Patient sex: M
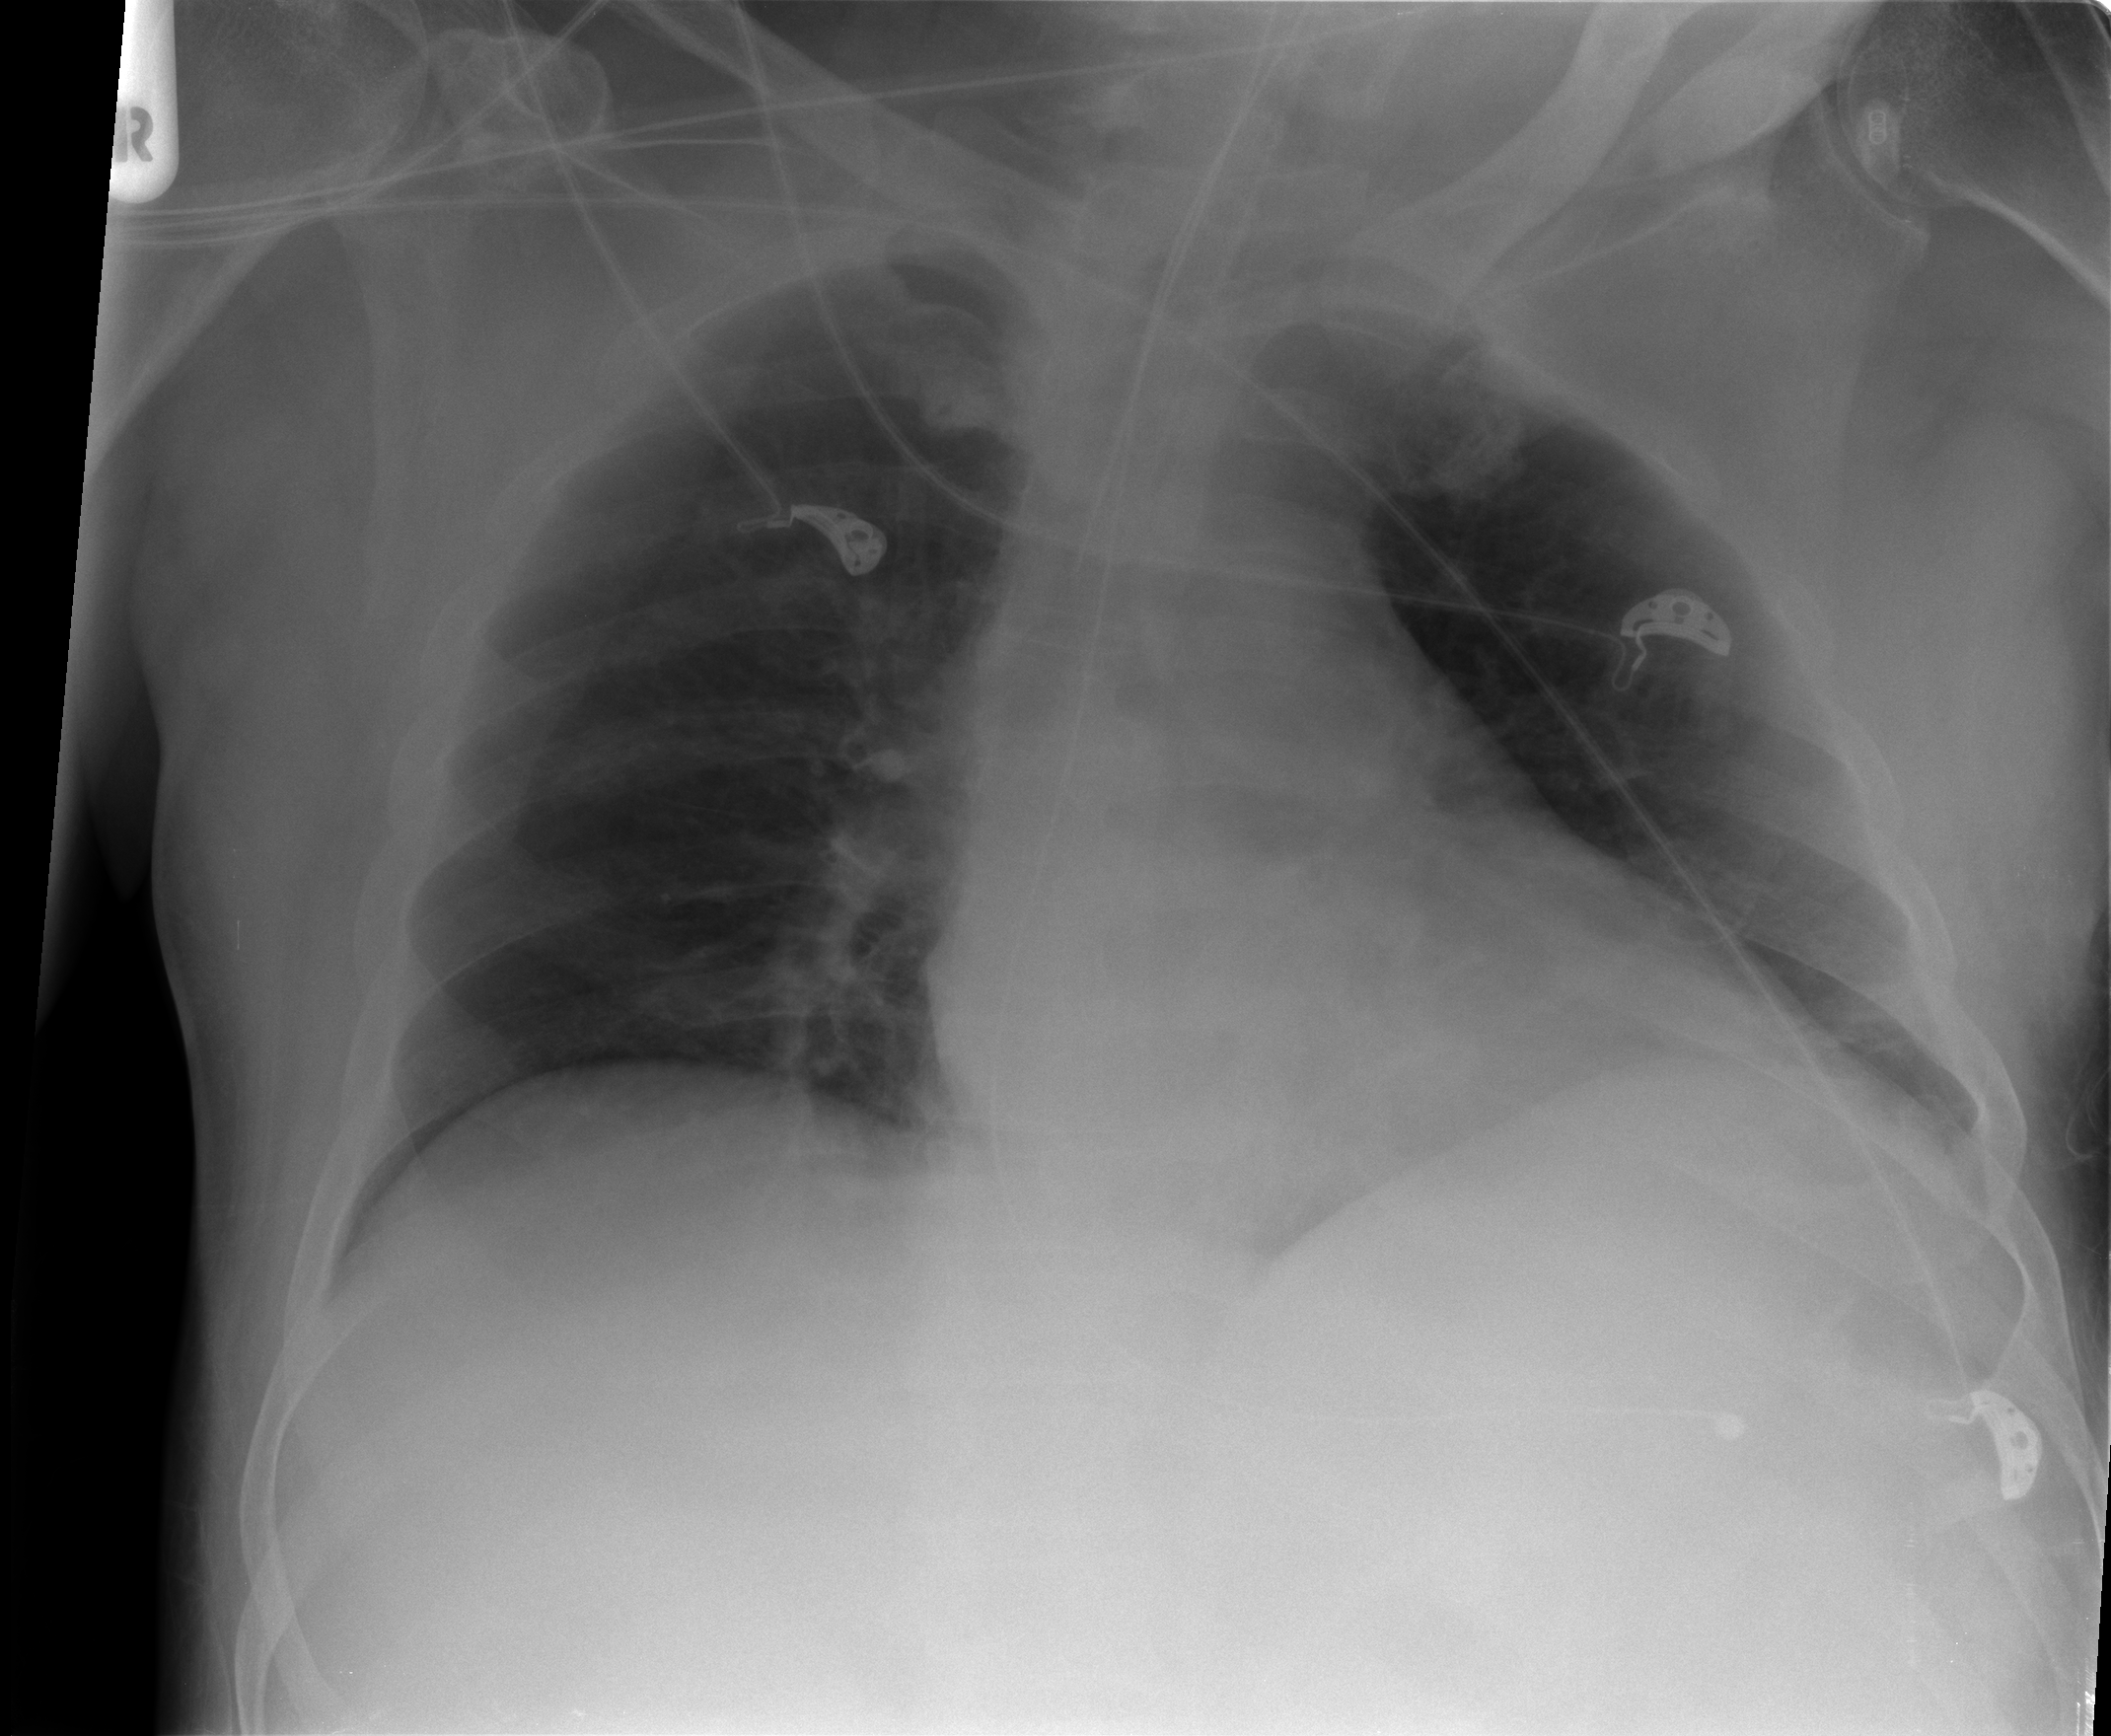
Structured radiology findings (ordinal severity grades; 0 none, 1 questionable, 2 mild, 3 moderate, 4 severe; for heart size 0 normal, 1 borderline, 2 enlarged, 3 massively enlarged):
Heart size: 1
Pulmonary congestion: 0
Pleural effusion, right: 0
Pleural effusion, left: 0
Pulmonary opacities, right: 0
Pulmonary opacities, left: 0
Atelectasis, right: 0
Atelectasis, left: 1